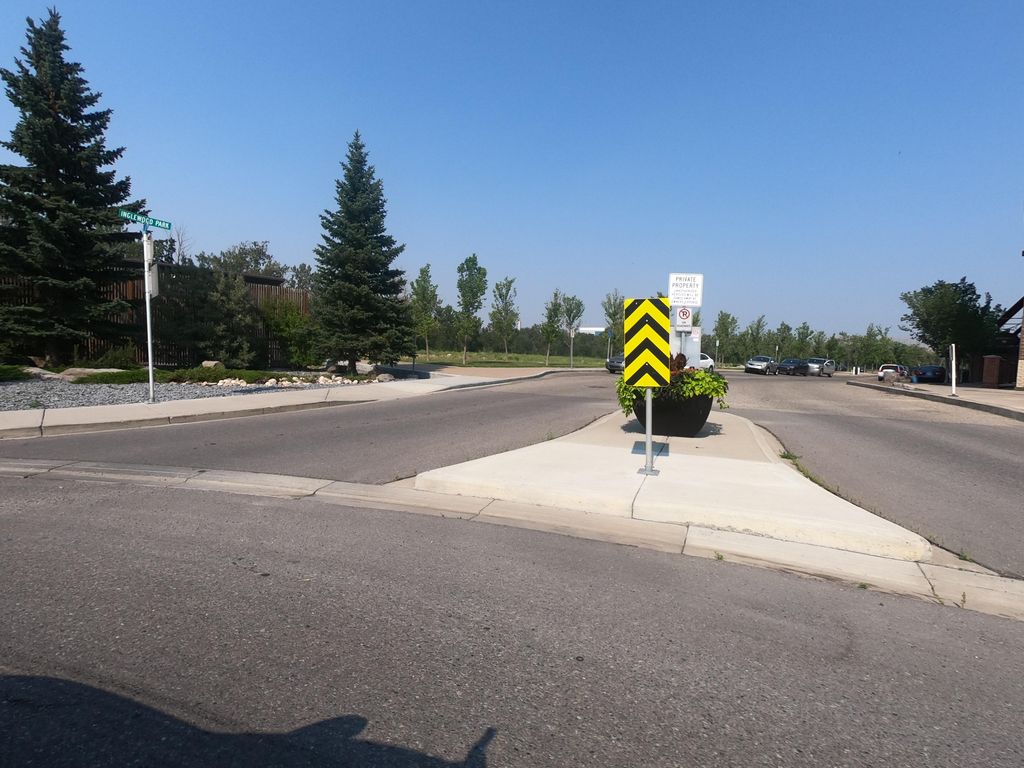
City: calgary